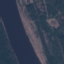
Land use / land cover class: River